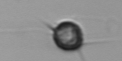
Label: Acanthoica_quattrospina